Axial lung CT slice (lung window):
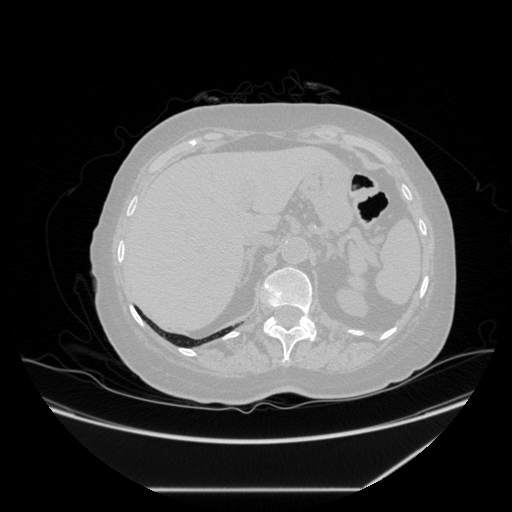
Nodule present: no